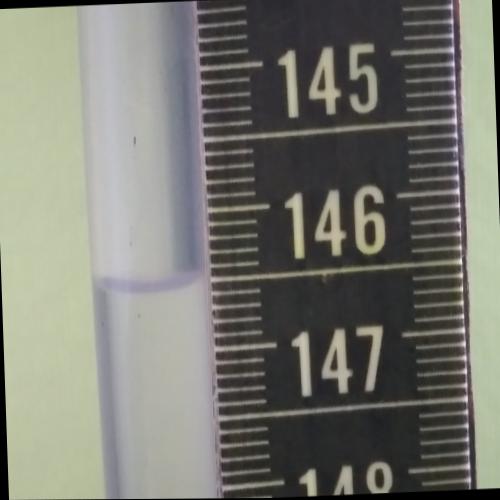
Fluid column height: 146.5 cm